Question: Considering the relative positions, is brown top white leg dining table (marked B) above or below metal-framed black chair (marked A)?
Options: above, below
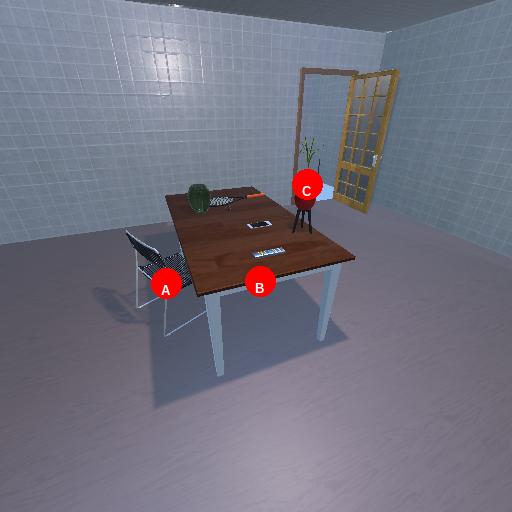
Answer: above